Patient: sex M, age 48
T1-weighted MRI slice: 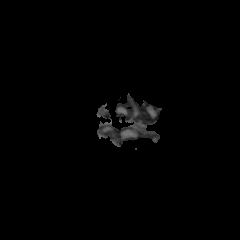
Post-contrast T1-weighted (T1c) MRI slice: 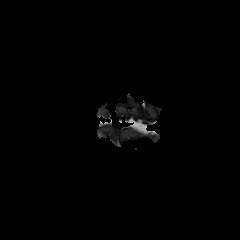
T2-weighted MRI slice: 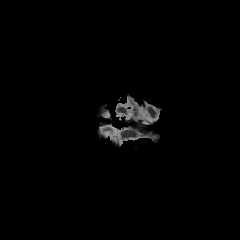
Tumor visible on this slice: no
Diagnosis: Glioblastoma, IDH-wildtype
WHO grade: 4